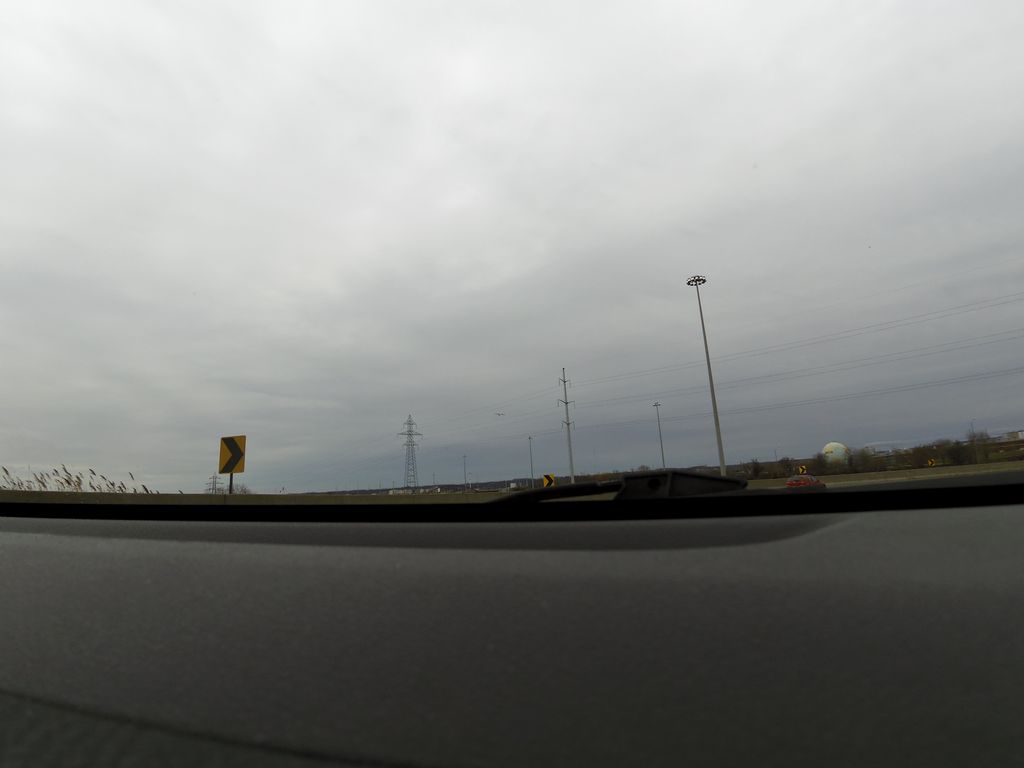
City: hamilton